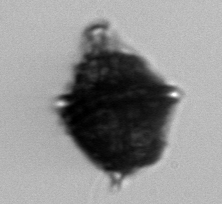
Label: Gonyaulax